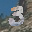
Label: 3